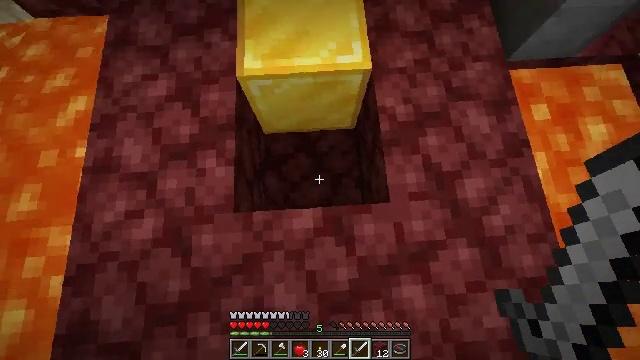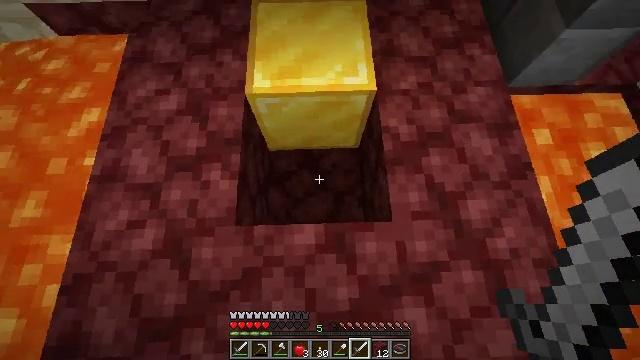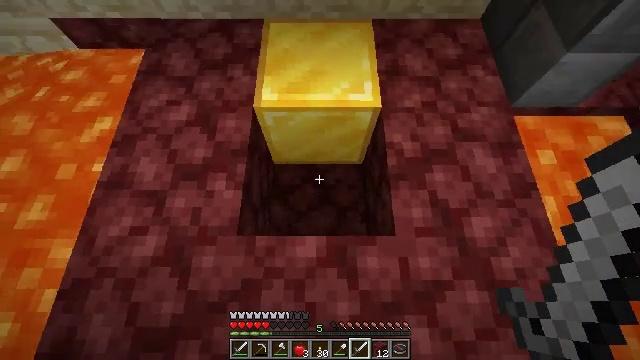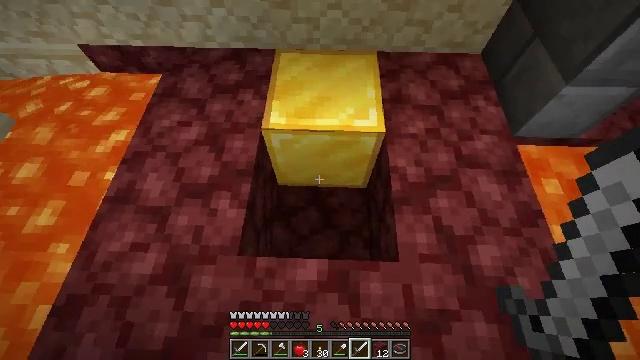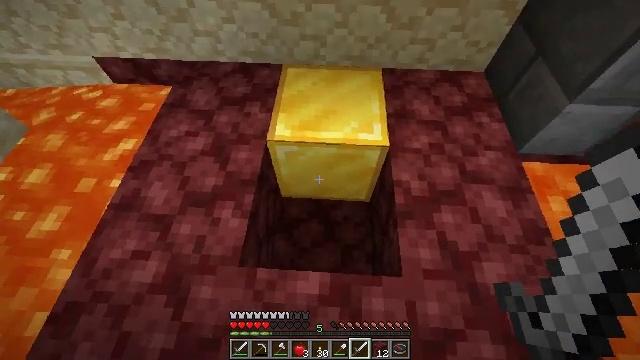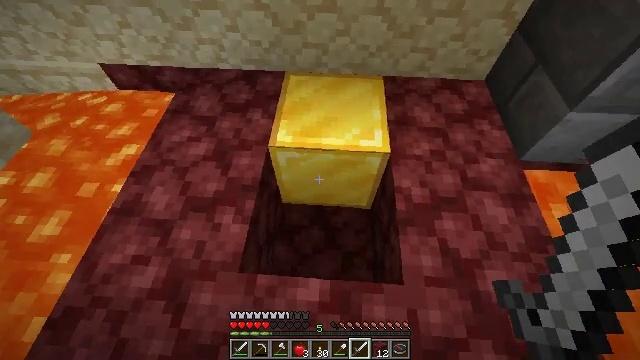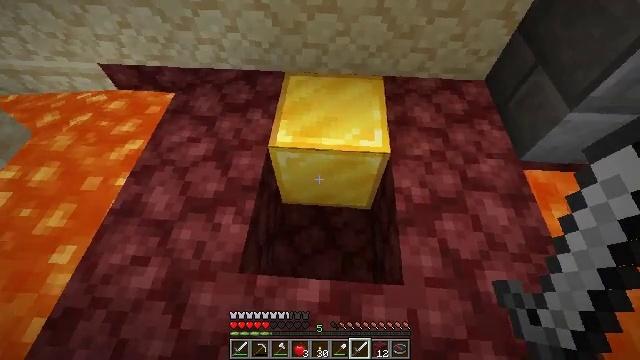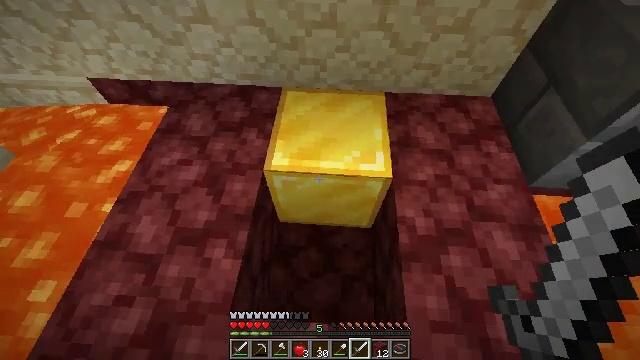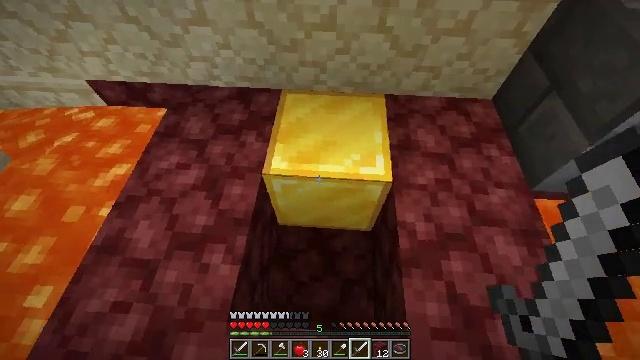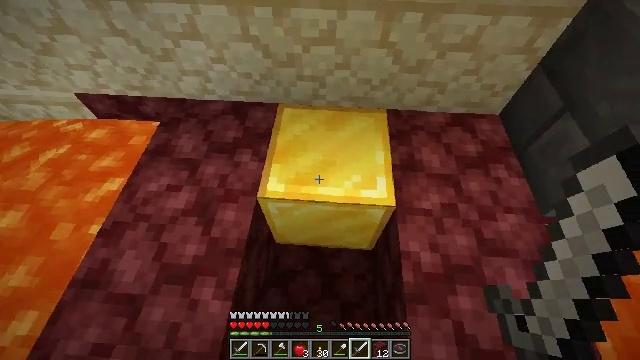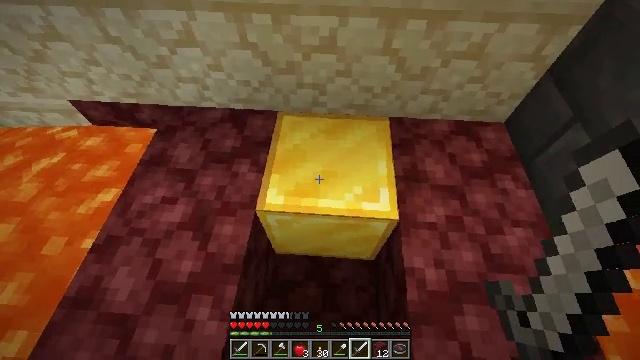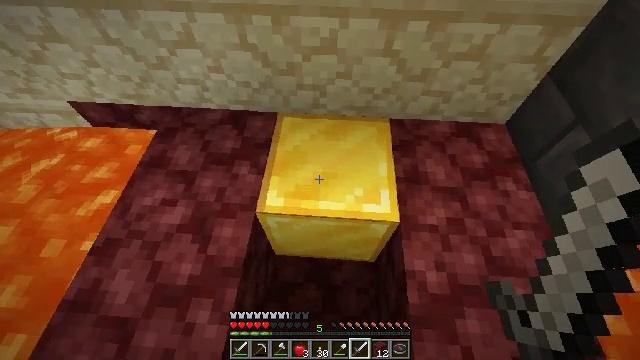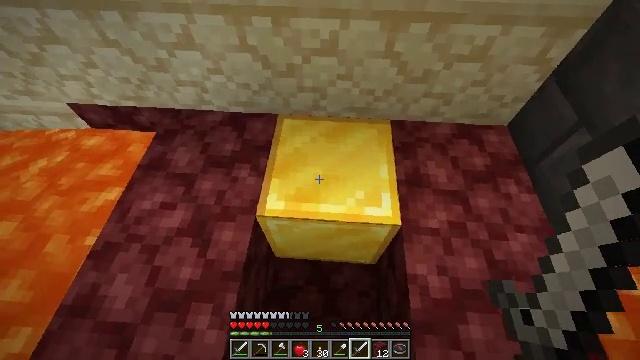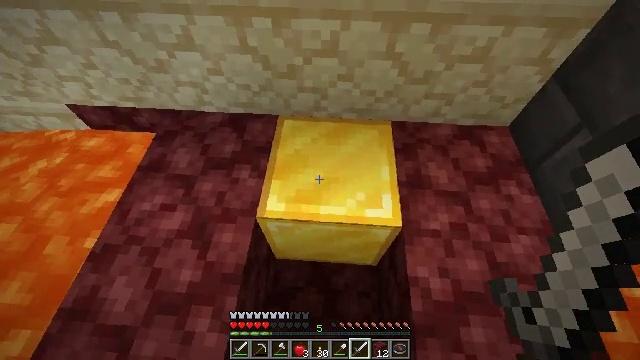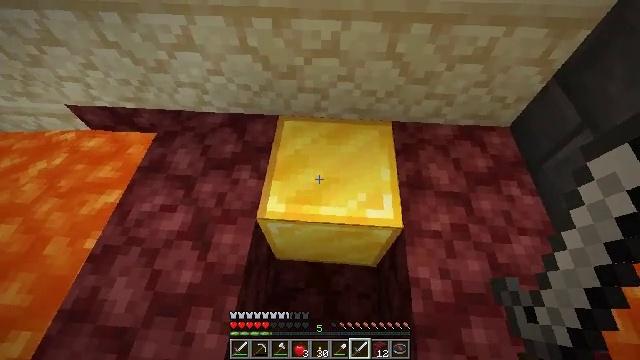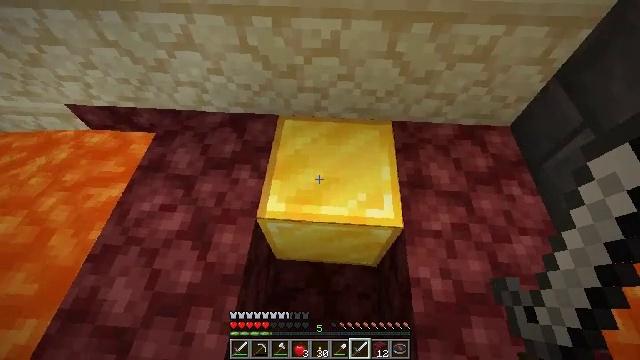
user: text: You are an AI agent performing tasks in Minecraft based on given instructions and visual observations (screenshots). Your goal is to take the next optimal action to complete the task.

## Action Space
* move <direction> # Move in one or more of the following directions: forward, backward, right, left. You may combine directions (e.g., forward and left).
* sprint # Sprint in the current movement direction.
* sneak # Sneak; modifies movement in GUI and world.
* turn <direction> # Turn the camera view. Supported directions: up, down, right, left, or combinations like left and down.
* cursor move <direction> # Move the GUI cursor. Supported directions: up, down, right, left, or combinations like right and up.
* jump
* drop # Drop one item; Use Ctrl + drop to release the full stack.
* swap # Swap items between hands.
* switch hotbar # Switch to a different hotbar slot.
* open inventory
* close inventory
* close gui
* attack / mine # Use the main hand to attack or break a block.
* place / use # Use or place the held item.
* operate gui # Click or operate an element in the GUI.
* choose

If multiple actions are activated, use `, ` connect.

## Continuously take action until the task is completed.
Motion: motion action
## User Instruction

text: Use a pickaxe to gather the gold block.
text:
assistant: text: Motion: turn left and up
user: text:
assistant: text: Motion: turn left and up
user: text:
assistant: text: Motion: turn left and up
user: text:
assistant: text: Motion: turn left and up
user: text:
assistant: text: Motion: turn up
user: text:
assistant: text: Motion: move forward
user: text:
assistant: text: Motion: move forward
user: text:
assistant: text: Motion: move forward
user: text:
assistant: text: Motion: no_op
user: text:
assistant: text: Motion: no_op
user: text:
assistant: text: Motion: no_op
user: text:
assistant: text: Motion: no_op
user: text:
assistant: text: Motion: no_op
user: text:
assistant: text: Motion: no_op
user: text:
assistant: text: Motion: no_op
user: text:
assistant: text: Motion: no_op
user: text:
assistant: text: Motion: no_op
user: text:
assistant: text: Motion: no_op
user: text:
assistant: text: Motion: no_op
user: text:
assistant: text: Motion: no_op
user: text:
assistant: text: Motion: no_op
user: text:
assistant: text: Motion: no_op
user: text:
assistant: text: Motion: no_op
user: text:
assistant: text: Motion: no_op
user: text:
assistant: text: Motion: no_op
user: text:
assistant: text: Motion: no_op
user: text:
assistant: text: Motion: no_op
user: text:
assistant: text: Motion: no_op
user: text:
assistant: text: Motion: no_op
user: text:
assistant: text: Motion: no_op